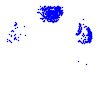
Particle: electron